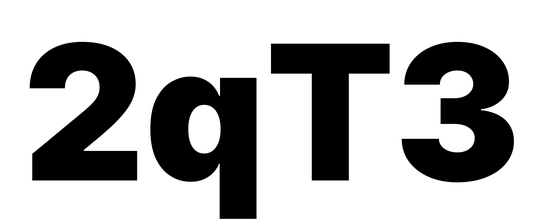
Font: Inter_Black